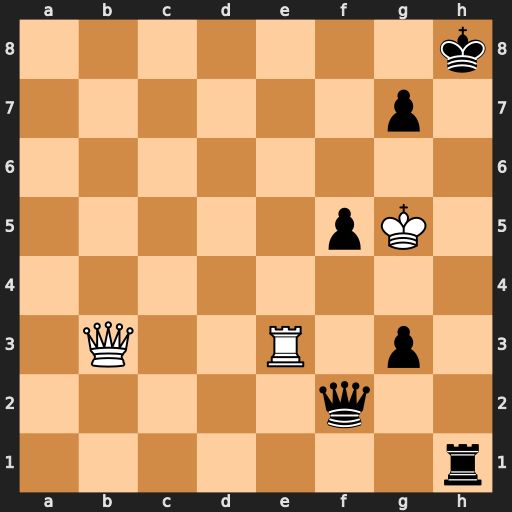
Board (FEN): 7k/6p1/8/5pK1/8/1Q2R1p1/5q2/7r
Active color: w
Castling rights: -
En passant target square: -
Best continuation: Re8+ Kh7 Qg8#